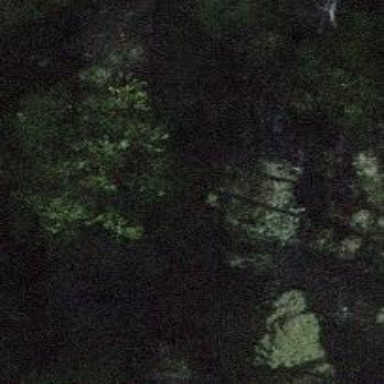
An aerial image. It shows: Cliff in nature.